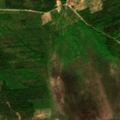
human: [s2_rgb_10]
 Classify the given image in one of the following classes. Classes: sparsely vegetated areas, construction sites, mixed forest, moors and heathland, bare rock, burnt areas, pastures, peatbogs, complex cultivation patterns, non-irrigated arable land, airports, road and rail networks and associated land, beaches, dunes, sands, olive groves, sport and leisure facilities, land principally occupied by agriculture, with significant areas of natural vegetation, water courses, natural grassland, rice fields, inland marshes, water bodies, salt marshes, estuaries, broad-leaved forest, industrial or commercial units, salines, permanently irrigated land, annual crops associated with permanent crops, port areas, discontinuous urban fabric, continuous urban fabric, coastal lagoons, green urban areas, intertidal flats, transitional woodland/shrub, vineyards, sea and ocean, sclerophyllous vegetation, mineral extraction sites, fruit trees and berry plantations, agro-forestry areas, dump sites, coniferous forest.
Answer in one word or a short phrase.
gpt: coniferous forest, mixed forest, transitional woodland/shrub, peatbogs